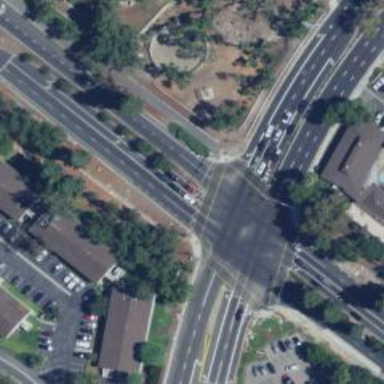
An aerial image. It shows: Marked road crossing.